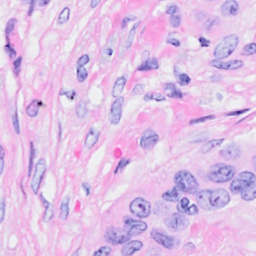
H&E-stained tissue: Breast